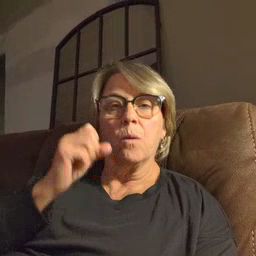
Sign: snack